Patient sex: F
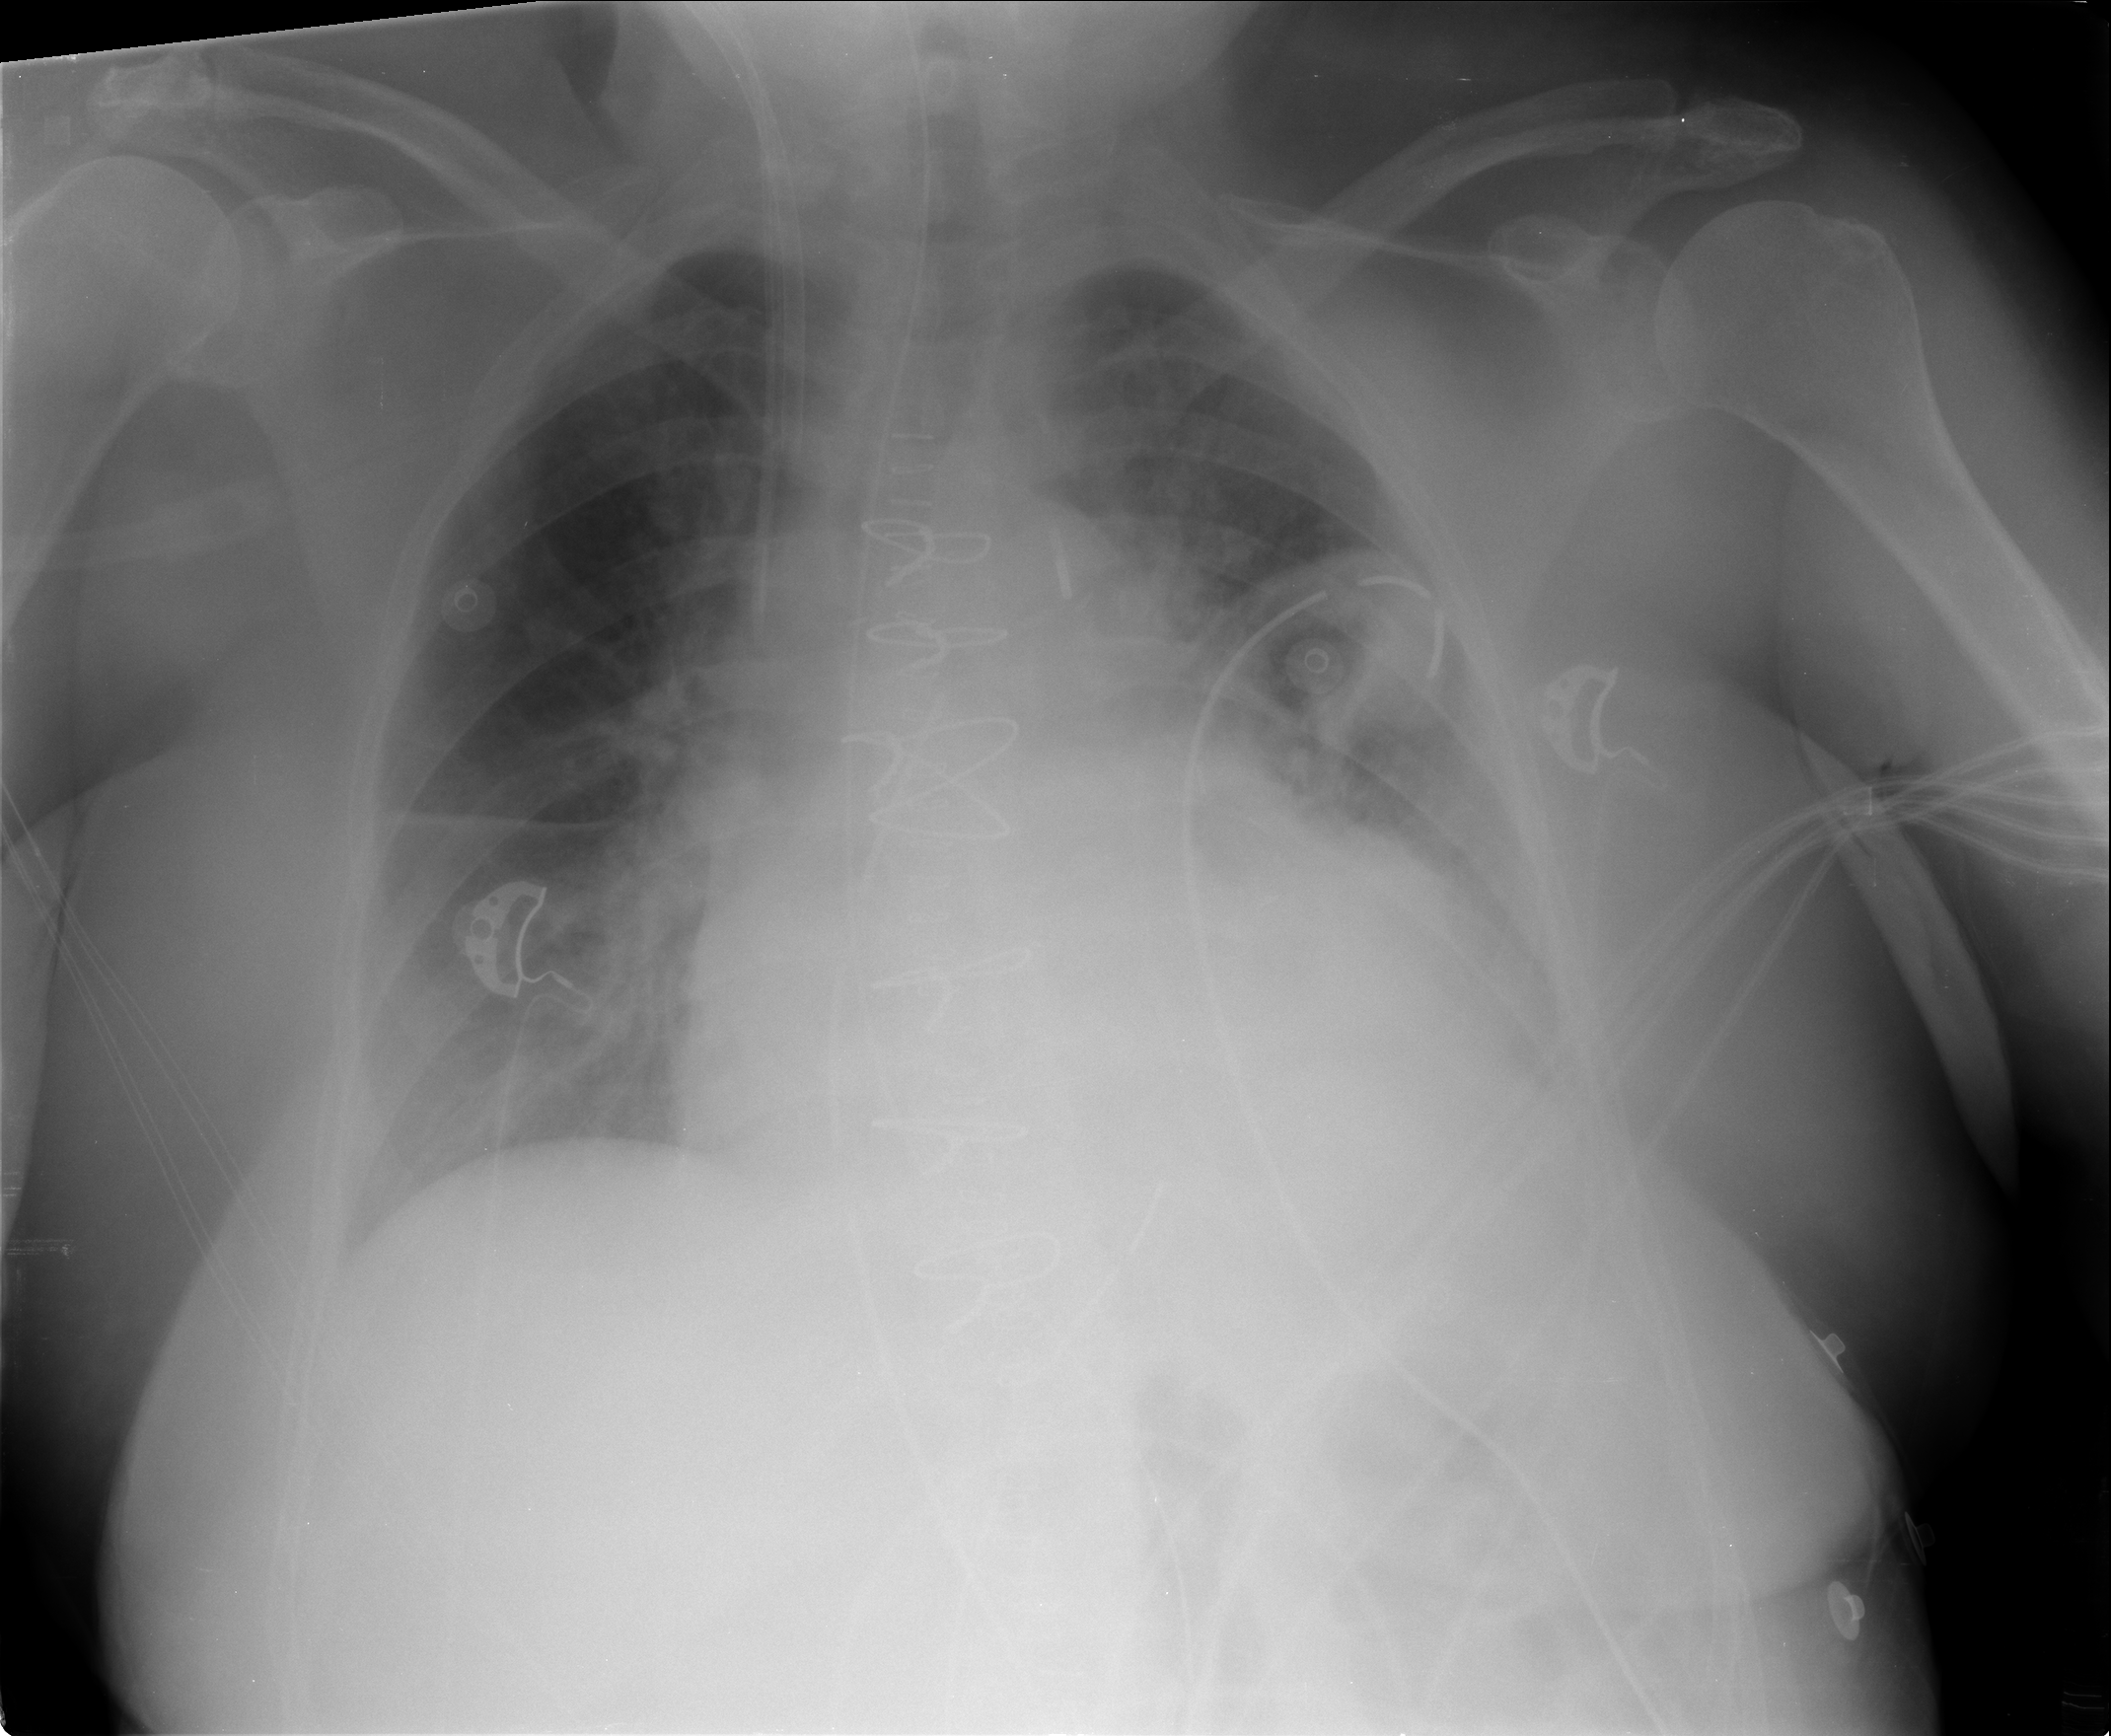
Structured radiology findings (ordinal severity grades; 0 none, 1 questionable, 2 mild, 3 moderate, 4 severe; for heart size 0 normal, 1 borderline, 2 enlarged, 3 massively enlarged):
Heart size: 2
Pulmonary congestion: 2
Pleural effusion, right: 0
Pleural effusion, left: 2
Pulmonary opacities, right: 2
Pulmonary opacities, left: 0
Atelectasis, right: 1
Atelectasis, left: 2